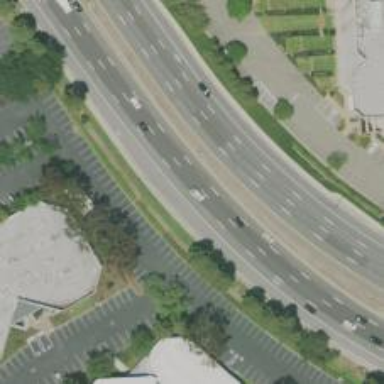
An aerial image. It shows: Trunk highway with expressway features.